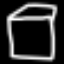
Label: square